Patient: sex F, age 62
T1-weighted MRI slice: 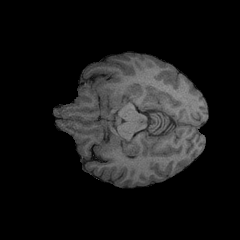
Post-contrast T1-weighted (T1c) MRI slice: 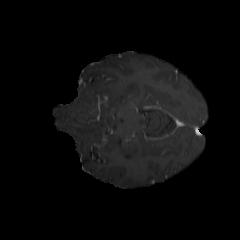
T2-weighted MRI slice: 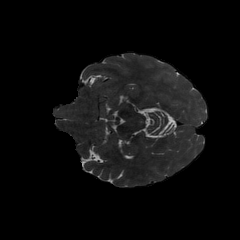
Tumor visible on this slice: no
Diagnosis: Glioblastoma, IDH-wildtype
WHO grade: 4